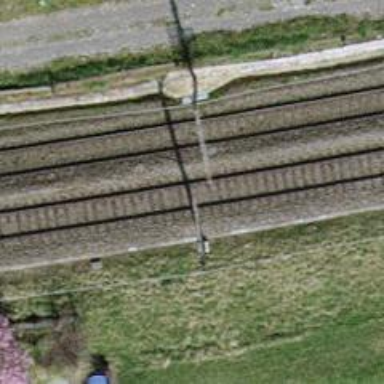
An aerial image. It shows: Single-track electrified railway with contact line.